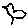
Label: bird